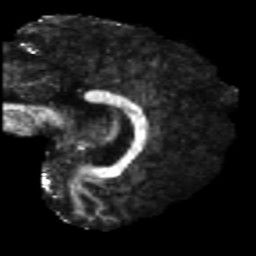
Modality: FA
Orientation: sagittal
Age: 46
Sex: male
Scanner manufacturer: siemens
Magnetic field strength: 3 T
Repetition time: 5 s
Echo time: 0.108 s